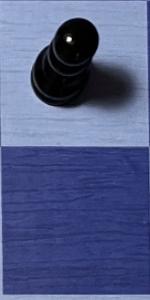
Label: Empty